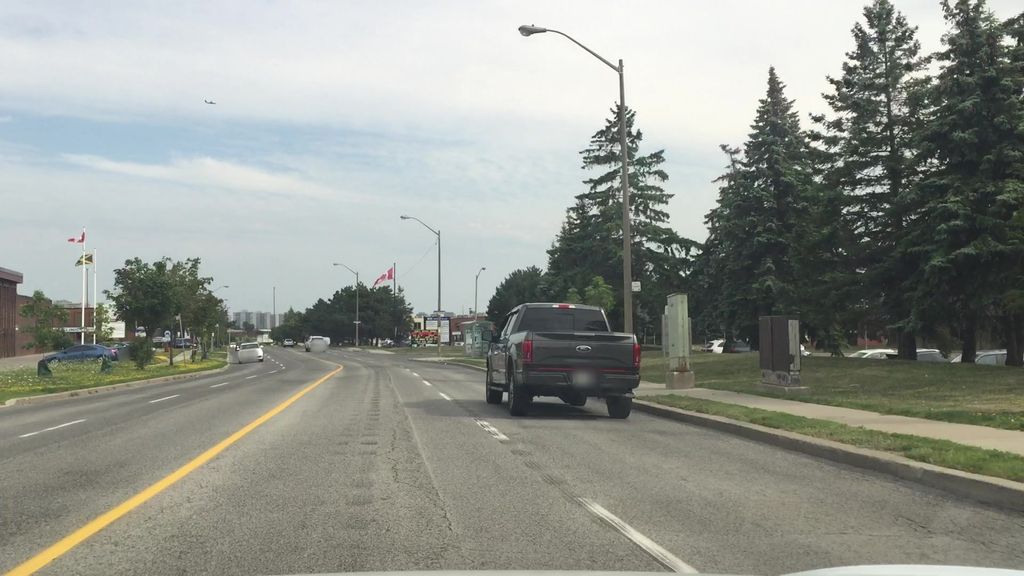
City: toronto